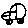
Label: car